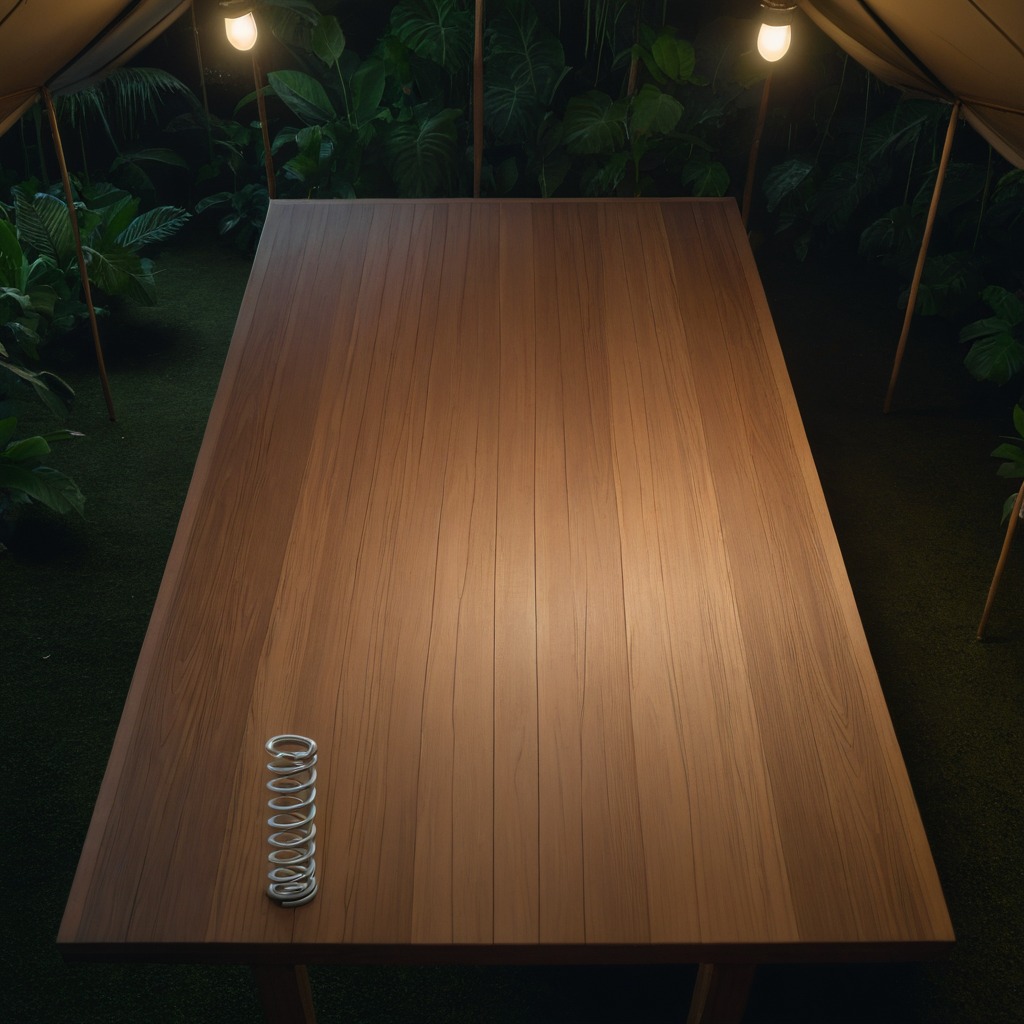
A coiled metal spring is lying on the wooden table.